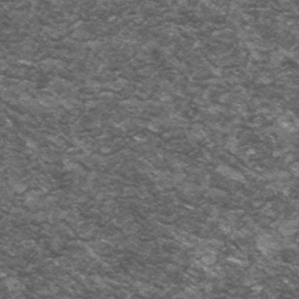
Label: frost